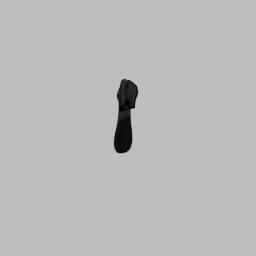
Label: mechanical